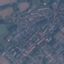
Land use / land cover: Residential